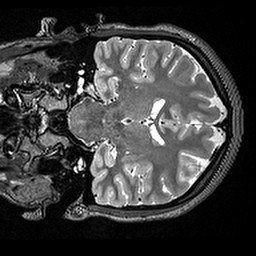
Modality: T2w
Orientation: coronal
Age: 20
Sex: female
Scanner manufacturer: siemens
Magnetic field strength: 3 T
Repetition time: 3.2 s
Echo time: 0.567 s